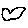
Label: bird